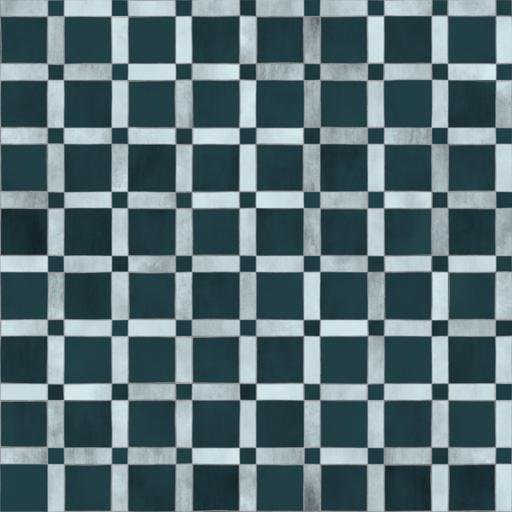
Tags: blue green pattern tiled tiles white